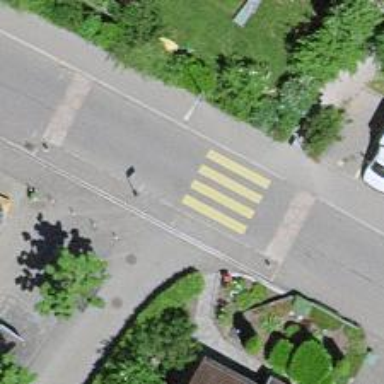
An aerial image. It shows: Uncontrolled zebra crossing on the road.